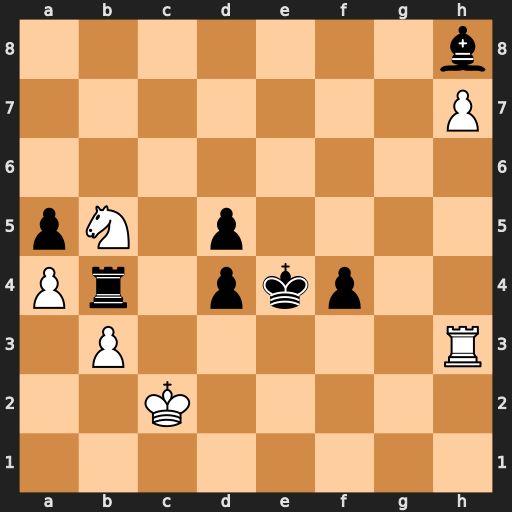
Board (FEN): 7b/7P/8/pN1p4/Pr1pkp2/1P5R/2K5/8
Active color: w
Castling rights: -
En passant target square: -
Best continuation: Nd6+ Ke5 Nf7+ Kf5 Nxh8